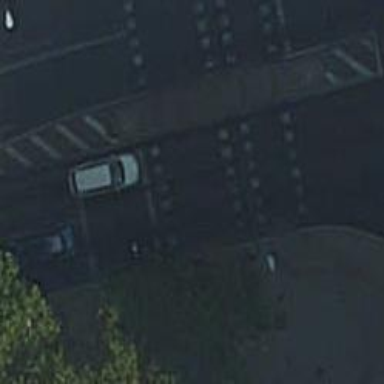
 there are traffic signals and zebra crossing."